Question: I have designed this table for reporters to browse information about their reports in the database, and the textareas at the top function as both search fields and table heads -- which show what is in each column.
However, a problem I have run into is that when the table shifts dimensions because of content, the textareas (obviously) do not shift along with them.
My question is this; is there a way to force the textarea take up the entire area of the cell they are in?

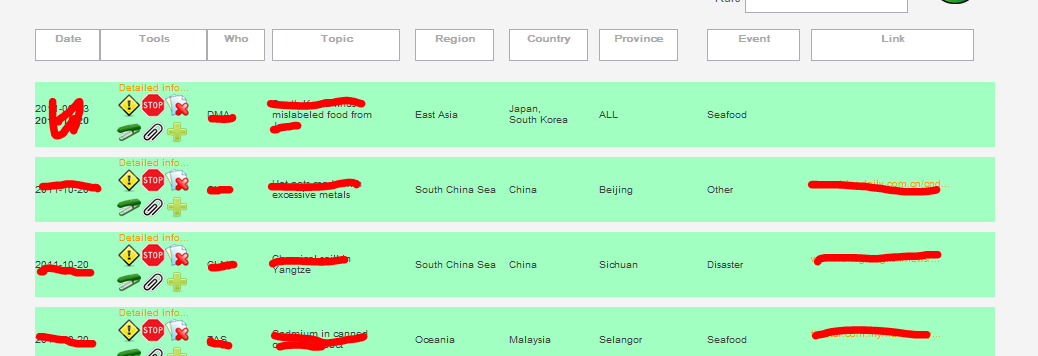
Answer: Try:
'''
textarea {
width: 100%;
}
'''
: <URL>